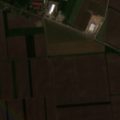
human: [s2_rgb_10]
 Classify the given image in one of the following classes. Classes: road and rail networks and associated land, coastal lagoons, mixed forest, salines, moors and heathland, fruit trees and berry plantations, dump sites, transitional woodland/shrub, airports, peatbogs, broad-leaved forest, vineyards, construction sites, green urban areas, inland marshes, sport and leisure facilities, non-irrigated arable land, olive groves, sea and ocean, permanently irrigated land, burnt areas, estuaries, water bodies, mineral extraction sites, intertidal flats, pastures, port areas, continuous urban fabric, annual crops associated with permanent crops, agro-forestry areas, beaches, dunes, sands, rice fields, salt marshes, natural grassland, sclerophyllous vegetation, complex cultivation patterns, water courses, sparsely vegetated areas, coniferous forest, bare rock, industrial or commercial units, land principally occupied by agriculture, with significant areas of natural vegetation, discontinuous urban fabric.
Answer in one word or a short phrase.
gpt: industrial or commercial units, non-irrigated arable land